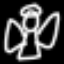
Label: angel